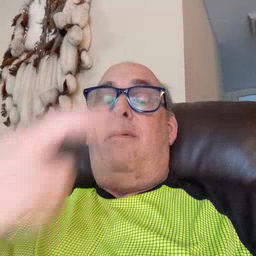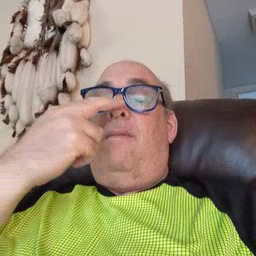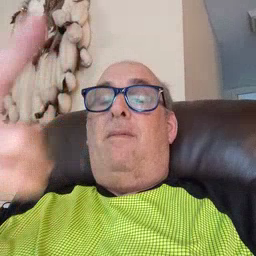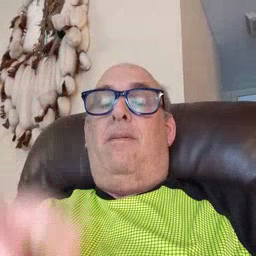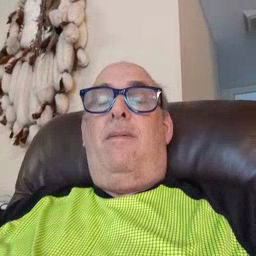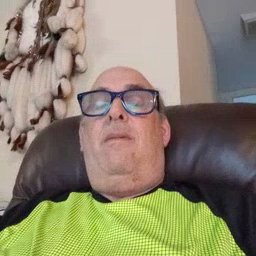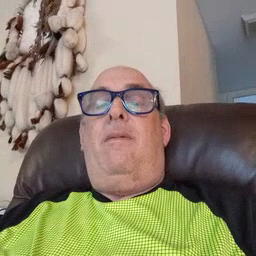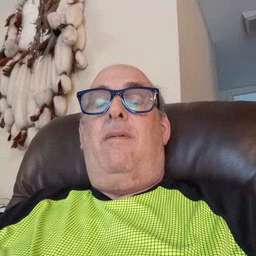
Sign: see